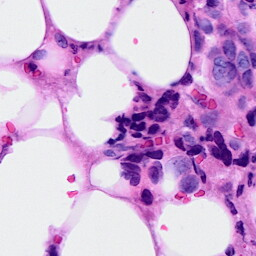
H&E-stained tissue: Breast